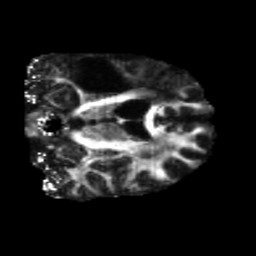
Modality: FA
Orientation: coronal
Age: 49
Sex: male
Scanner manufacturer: siemens
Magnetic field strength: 3 T
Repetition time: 5.47 s
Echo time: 0.0854 s